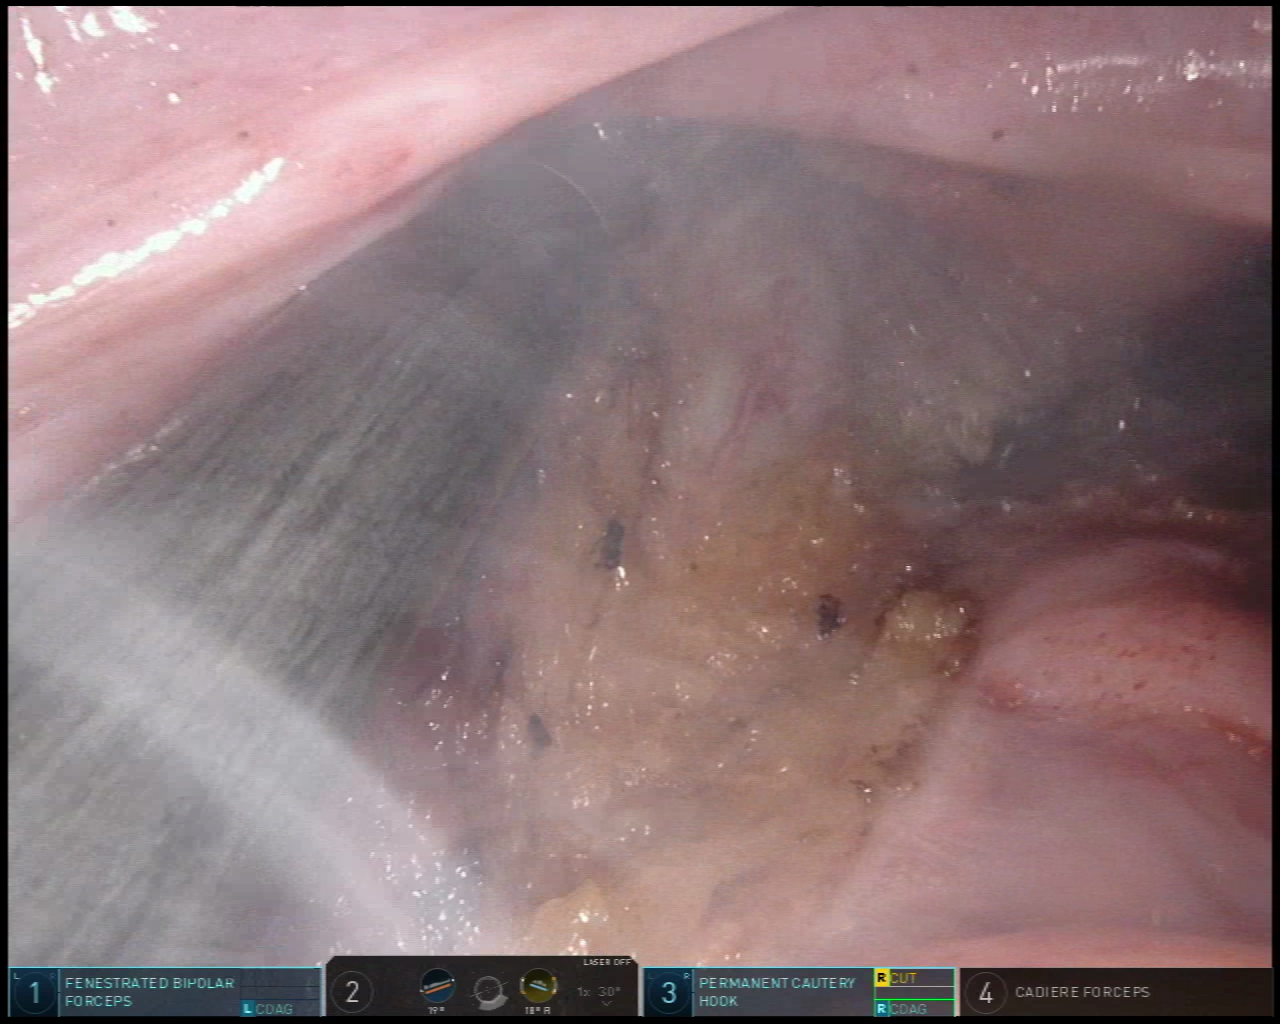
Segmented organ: vesicular_glands
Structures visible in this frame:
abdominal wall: no
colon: no
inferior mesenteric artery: no
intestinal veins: no
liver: no
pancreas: no
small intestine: no
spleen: no
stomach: no
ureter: no
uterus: no
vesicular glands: yes